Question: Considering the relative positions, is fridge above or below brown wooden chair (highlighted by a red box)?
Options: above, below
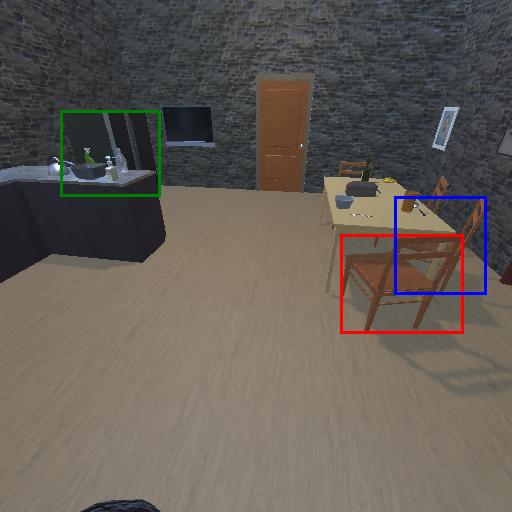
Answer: above